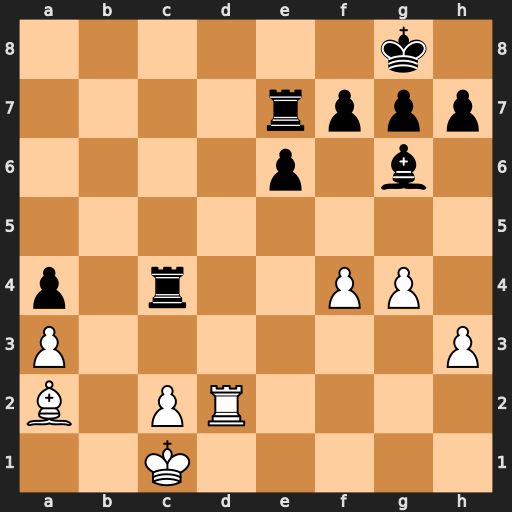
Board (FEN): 6k1/4rppp/4p1b1/8/p1r2PP1/P6P/B1PR4/2K5
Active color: w
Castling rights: -
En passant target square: -
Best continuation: Rd8+ Re8 Rxe8#